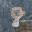
Label: 8